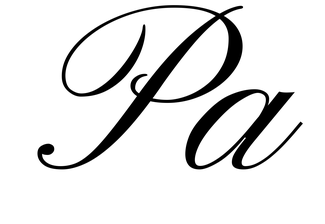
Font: PinyonScript-Regular